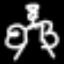
Label: angel